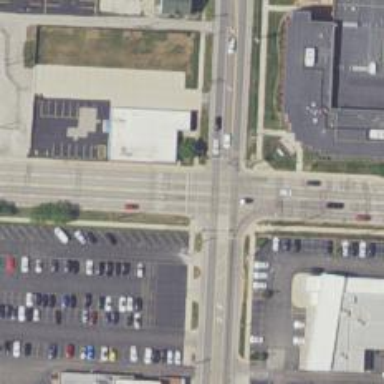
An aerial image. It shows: Crossing with marked lines on the road.